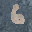
Label: 6